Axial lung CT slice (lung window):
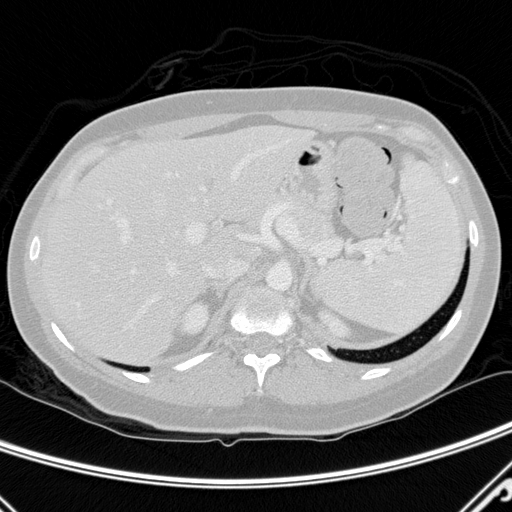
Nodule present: no